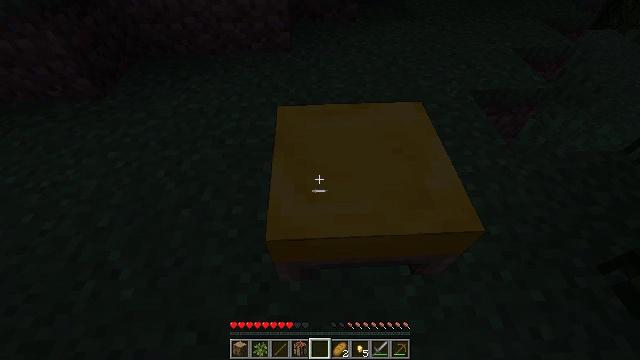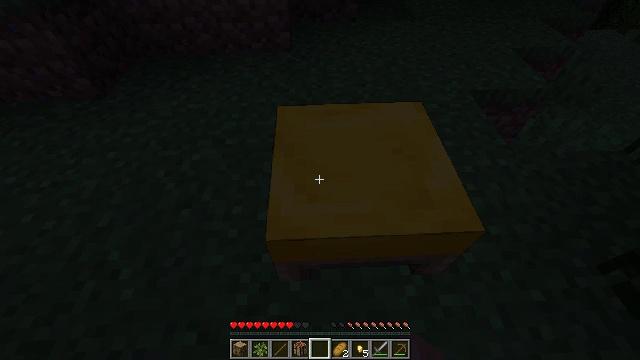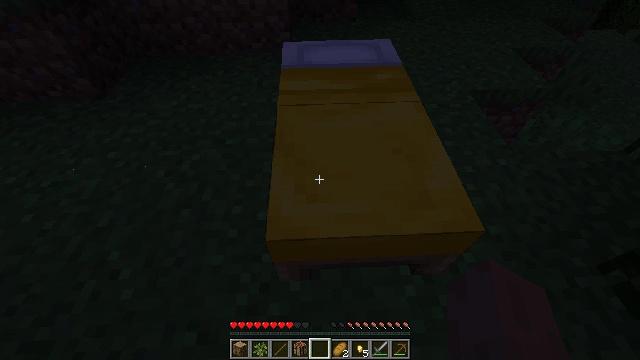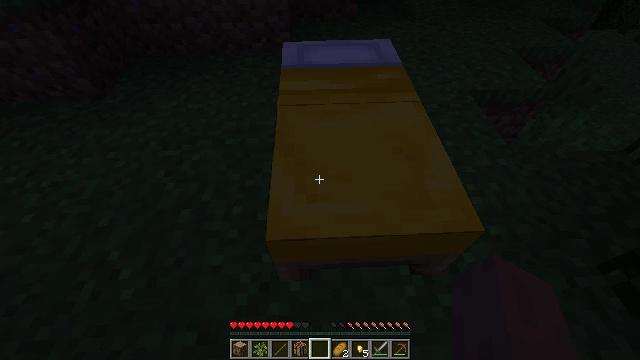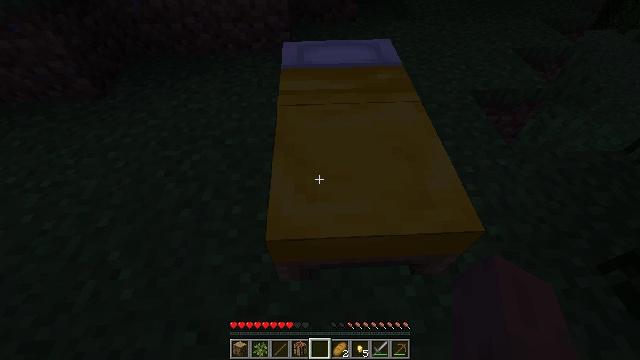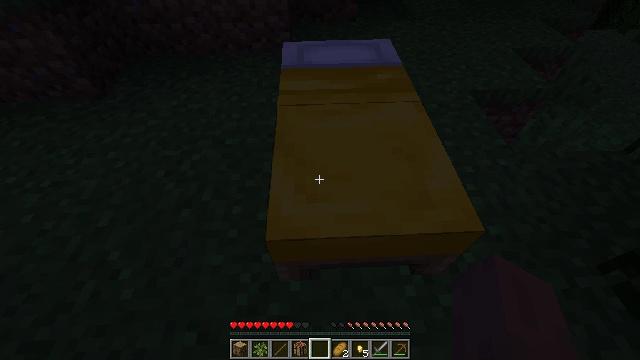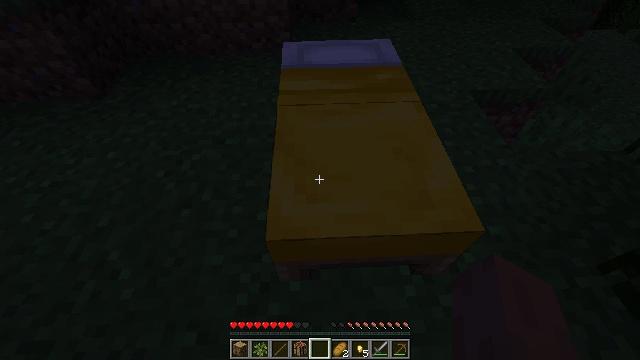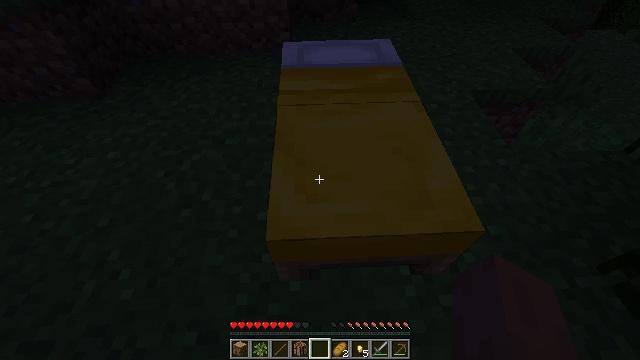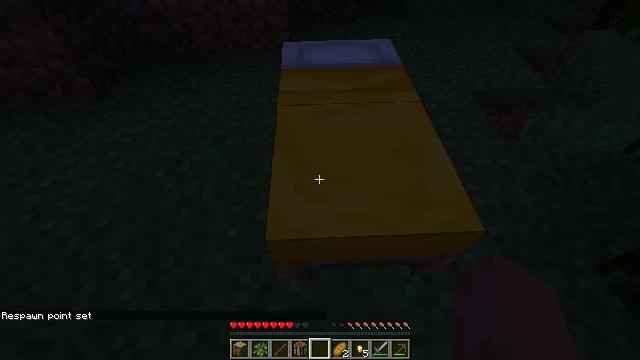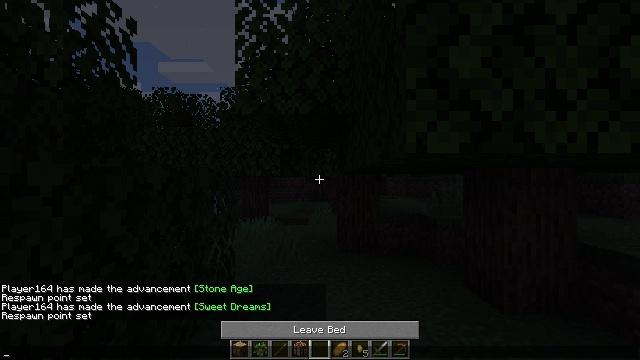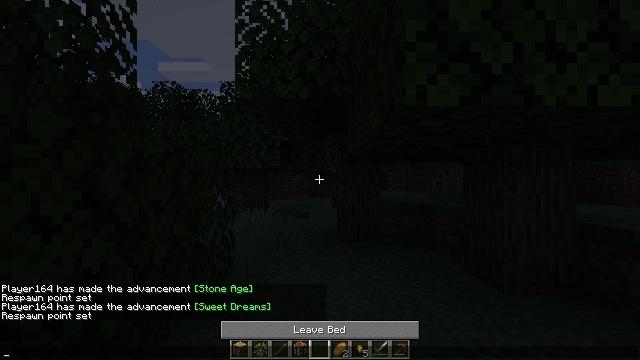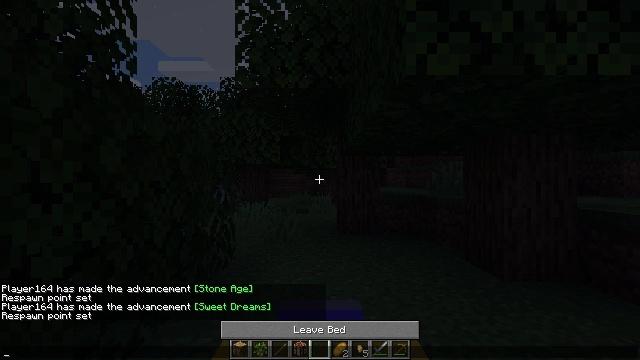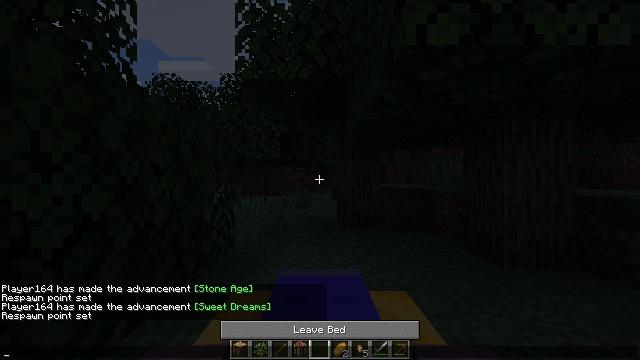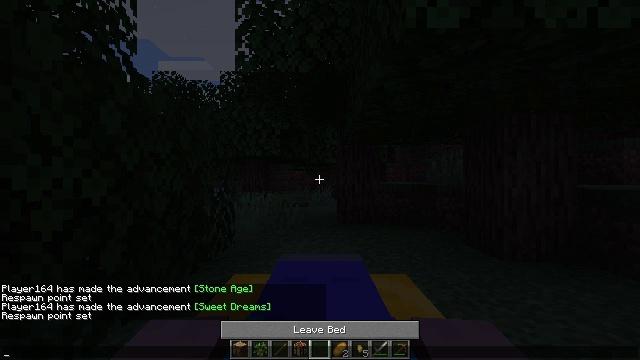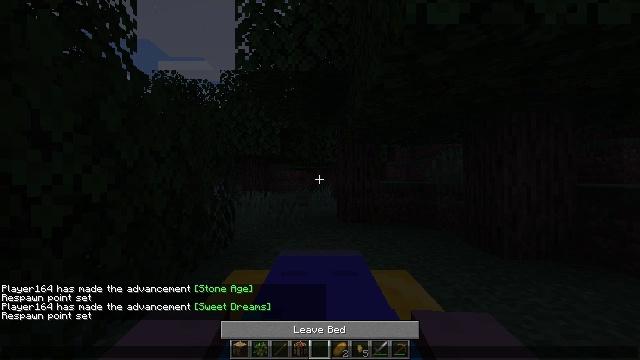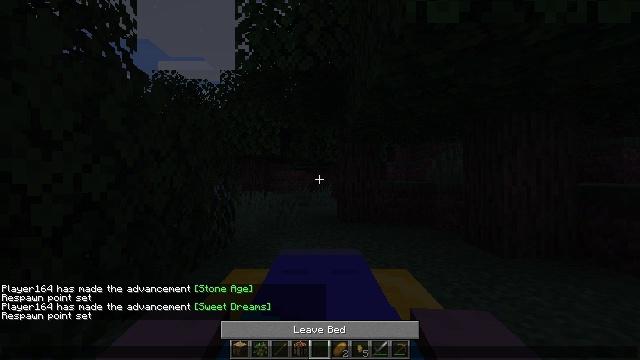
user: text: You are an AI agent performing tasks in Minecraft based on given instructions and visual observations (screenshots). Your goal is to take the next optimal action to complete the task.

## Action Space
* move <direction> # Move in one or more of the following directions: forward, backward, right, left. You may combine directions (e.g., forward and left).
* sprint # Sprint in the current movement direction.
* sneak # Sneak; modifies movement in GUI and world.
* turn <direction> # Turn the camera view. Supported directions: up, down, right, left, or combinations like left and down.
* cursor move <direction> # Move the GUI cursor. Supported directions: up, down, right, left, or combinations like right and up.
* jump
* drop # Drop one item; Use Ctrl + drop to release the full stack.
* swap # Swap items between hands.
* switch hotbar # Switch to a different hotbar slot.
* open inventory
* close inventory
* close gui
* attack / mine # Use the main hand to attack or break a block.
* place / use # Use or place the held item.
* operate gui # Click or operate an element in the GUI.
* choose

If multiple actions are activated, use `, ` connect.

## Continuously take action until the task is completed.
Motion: motion action
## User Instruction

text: Collect the yellow bed from its place.
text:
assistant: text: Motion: no_op
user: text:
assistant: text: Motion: no_op
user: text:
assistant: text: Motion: use / place
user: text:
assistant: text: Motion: use / place
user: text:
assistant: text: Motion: use / place
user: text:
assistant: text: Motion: no_op
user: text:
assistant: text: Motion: no_op
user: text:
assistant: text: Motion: no_op
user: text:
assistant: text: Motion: no_op
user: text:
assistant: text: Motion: open gui
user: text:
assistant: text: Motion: no_op
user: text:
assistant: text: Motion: no_op
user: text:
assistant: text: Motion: no_op
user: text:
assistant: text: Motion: no_op
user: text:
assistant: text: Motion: no_op
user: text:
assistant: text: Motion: no_op
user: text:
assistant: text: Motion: no_op
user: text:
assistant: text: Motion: no_op
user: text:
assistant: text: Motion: no_op
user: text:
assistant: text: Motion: no_op
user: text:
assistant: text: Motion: no_op
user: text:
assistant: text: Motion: no_op
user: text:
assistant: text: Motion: no_op
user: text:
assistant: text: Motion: no_op
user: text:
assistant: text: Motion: no_op
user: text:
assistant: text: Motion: no_op
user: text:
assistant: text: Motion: no_op
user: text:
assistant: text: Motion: no_op
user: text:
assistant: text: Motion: no_op
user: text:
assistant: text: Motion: no_op